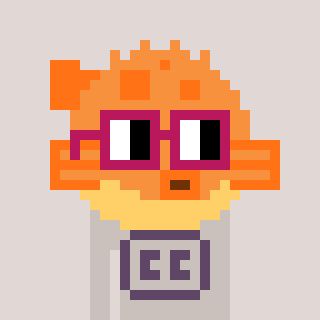
a pixel art character with square dark red glasses, a pufferfish-shaped head and a foggrey-colored body on a warm background